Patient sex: M
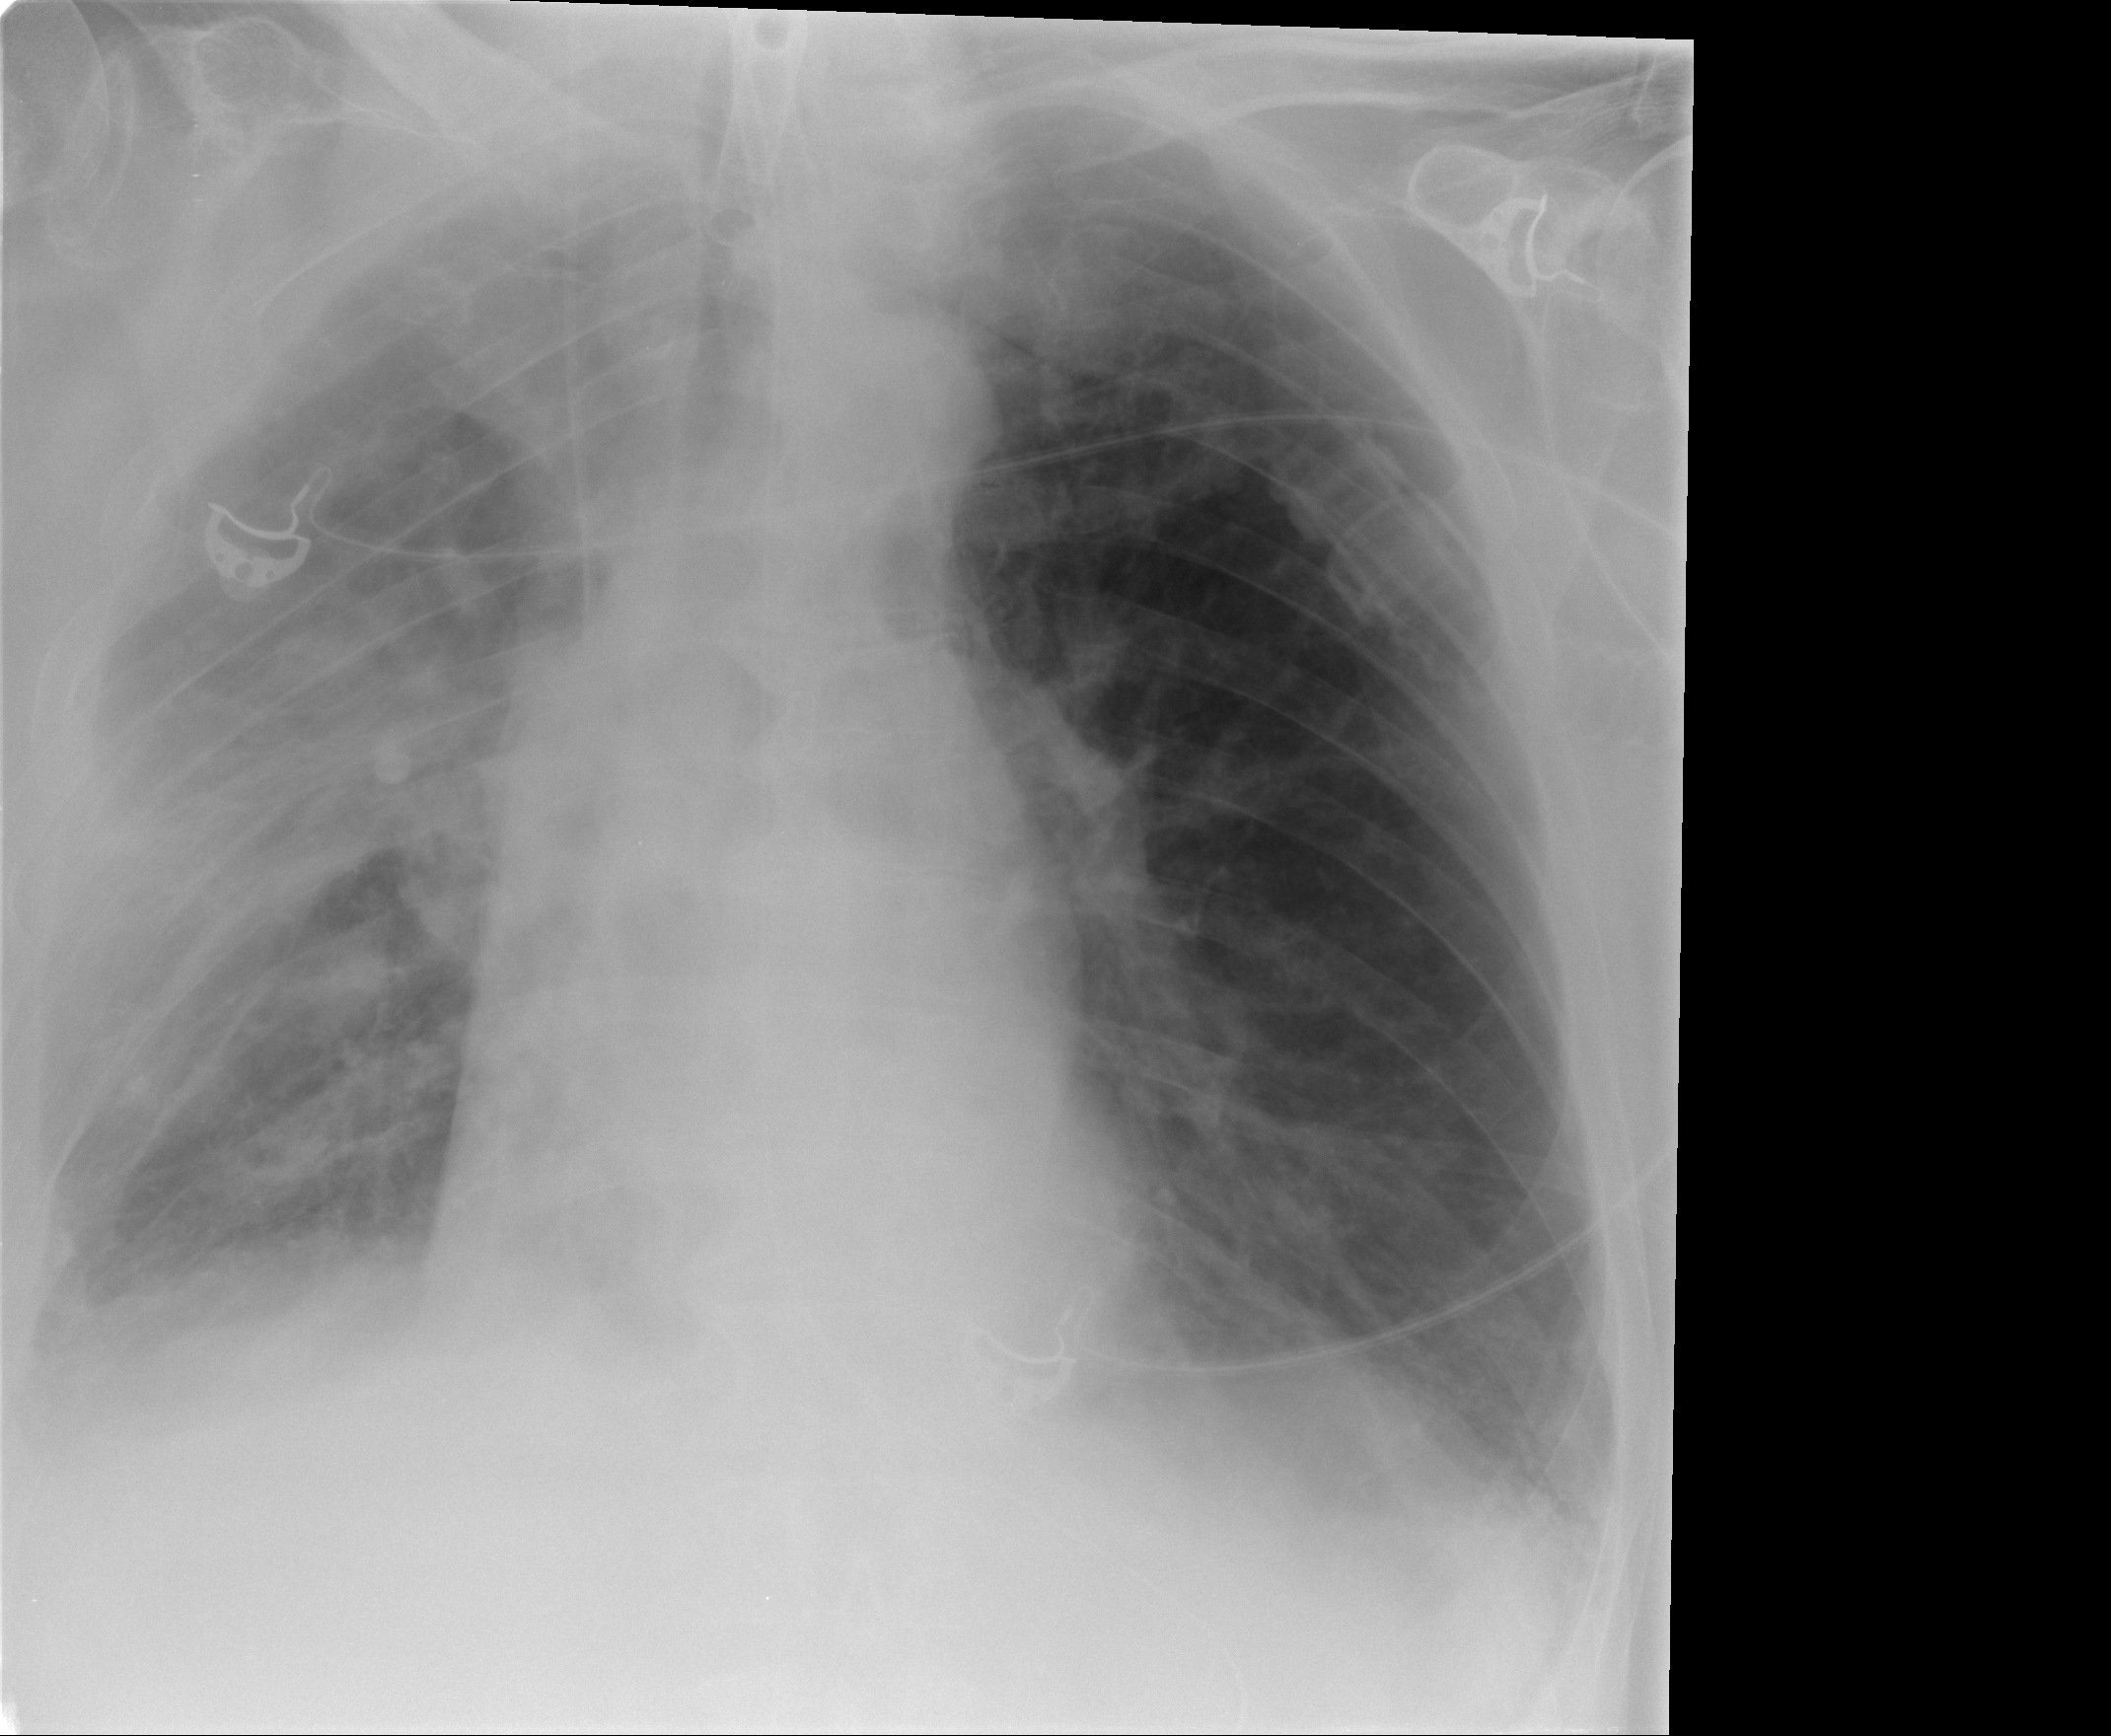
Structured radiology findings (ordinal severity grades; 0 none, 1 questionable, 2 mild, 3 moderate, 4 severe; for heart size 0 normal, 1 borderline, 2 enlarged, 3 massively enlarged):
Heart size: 0
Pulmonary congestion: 0
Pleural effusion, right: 1
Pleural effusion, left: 1
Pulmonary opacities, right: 3
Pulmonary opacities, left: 0
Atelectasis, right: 2
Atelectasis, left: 2